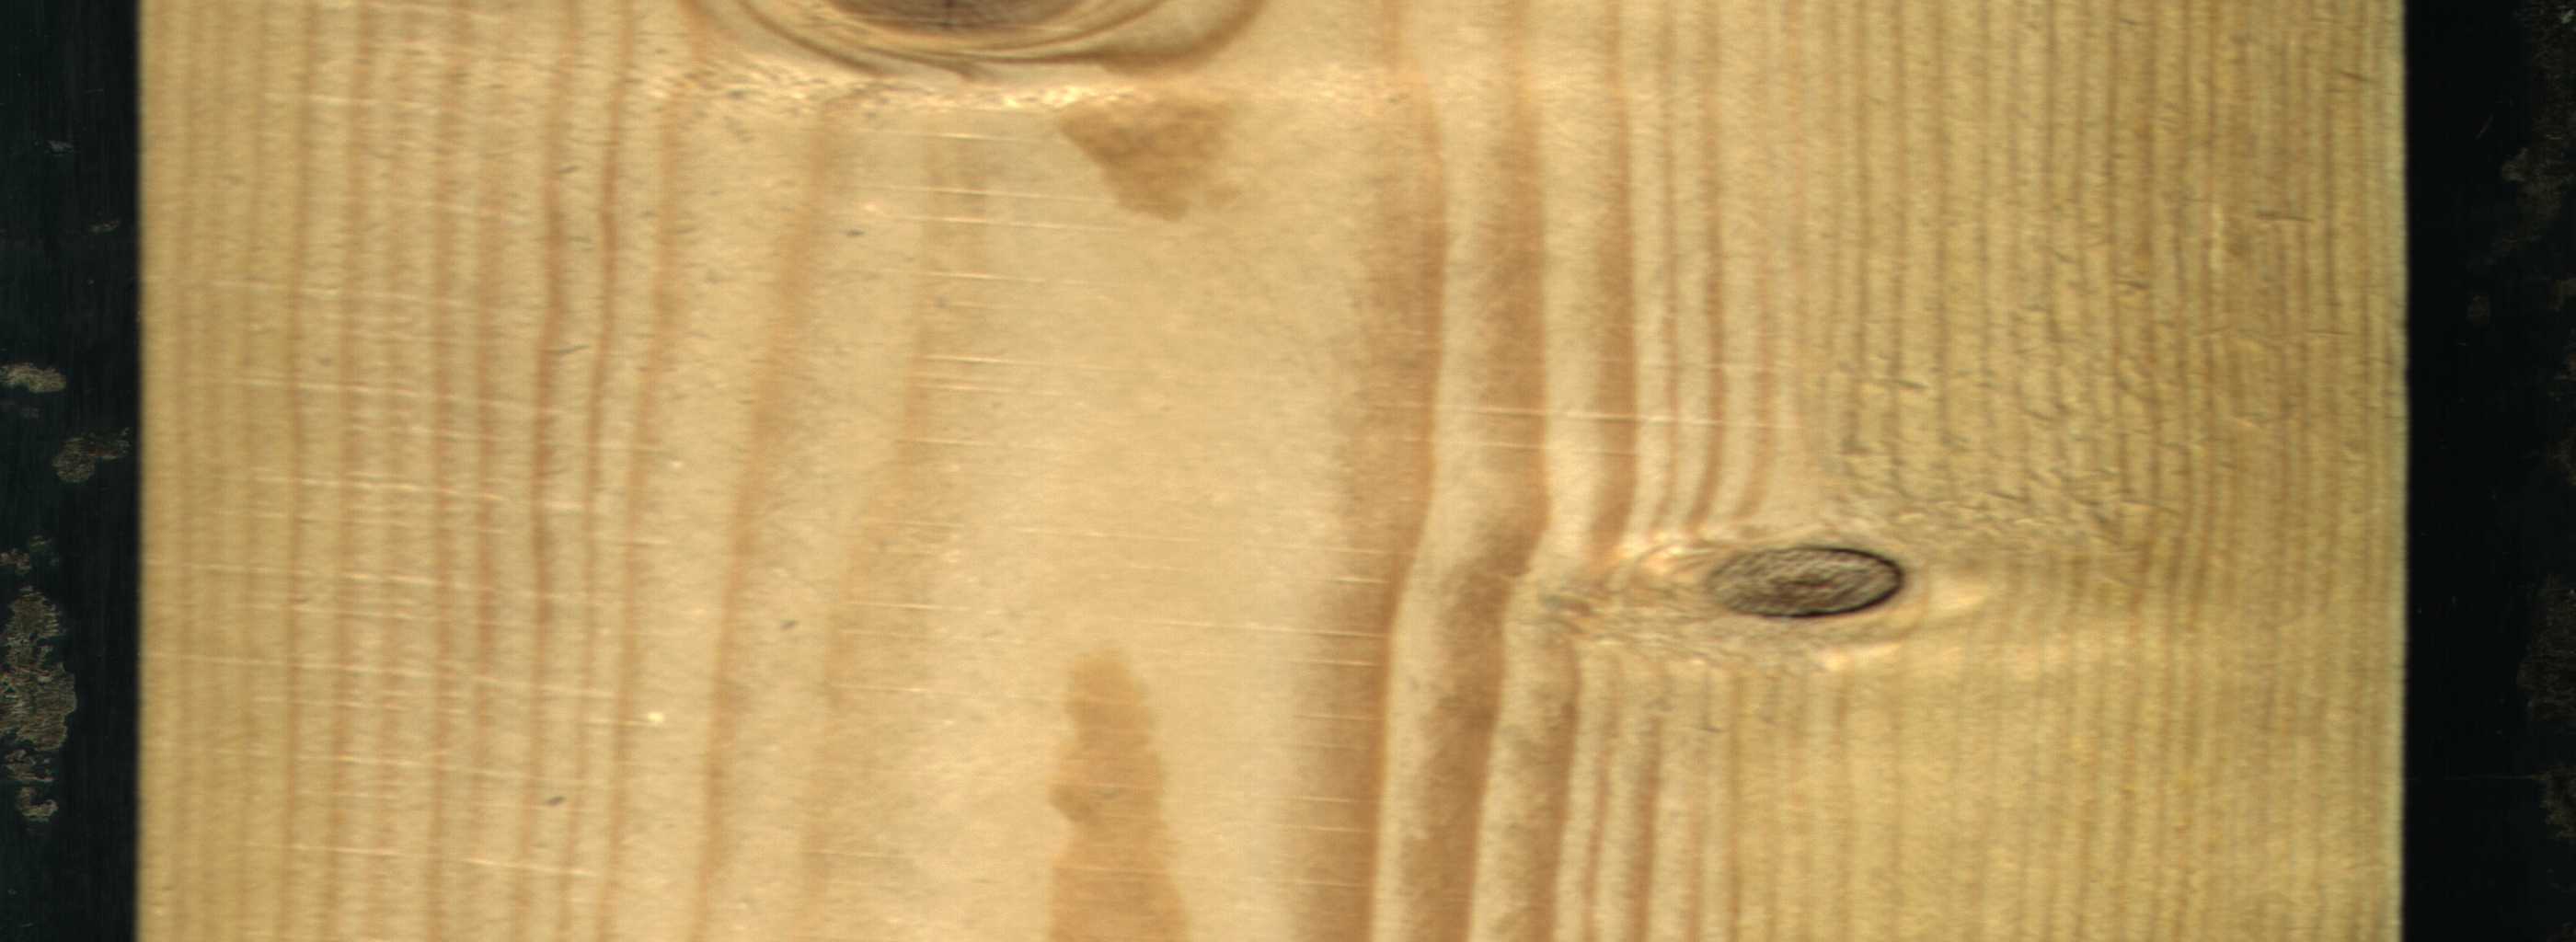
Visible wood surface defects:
Dead_Knot
Live_Knot